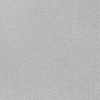
Atmospheric dust classification: dusty